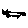
Label: cat